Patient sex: M
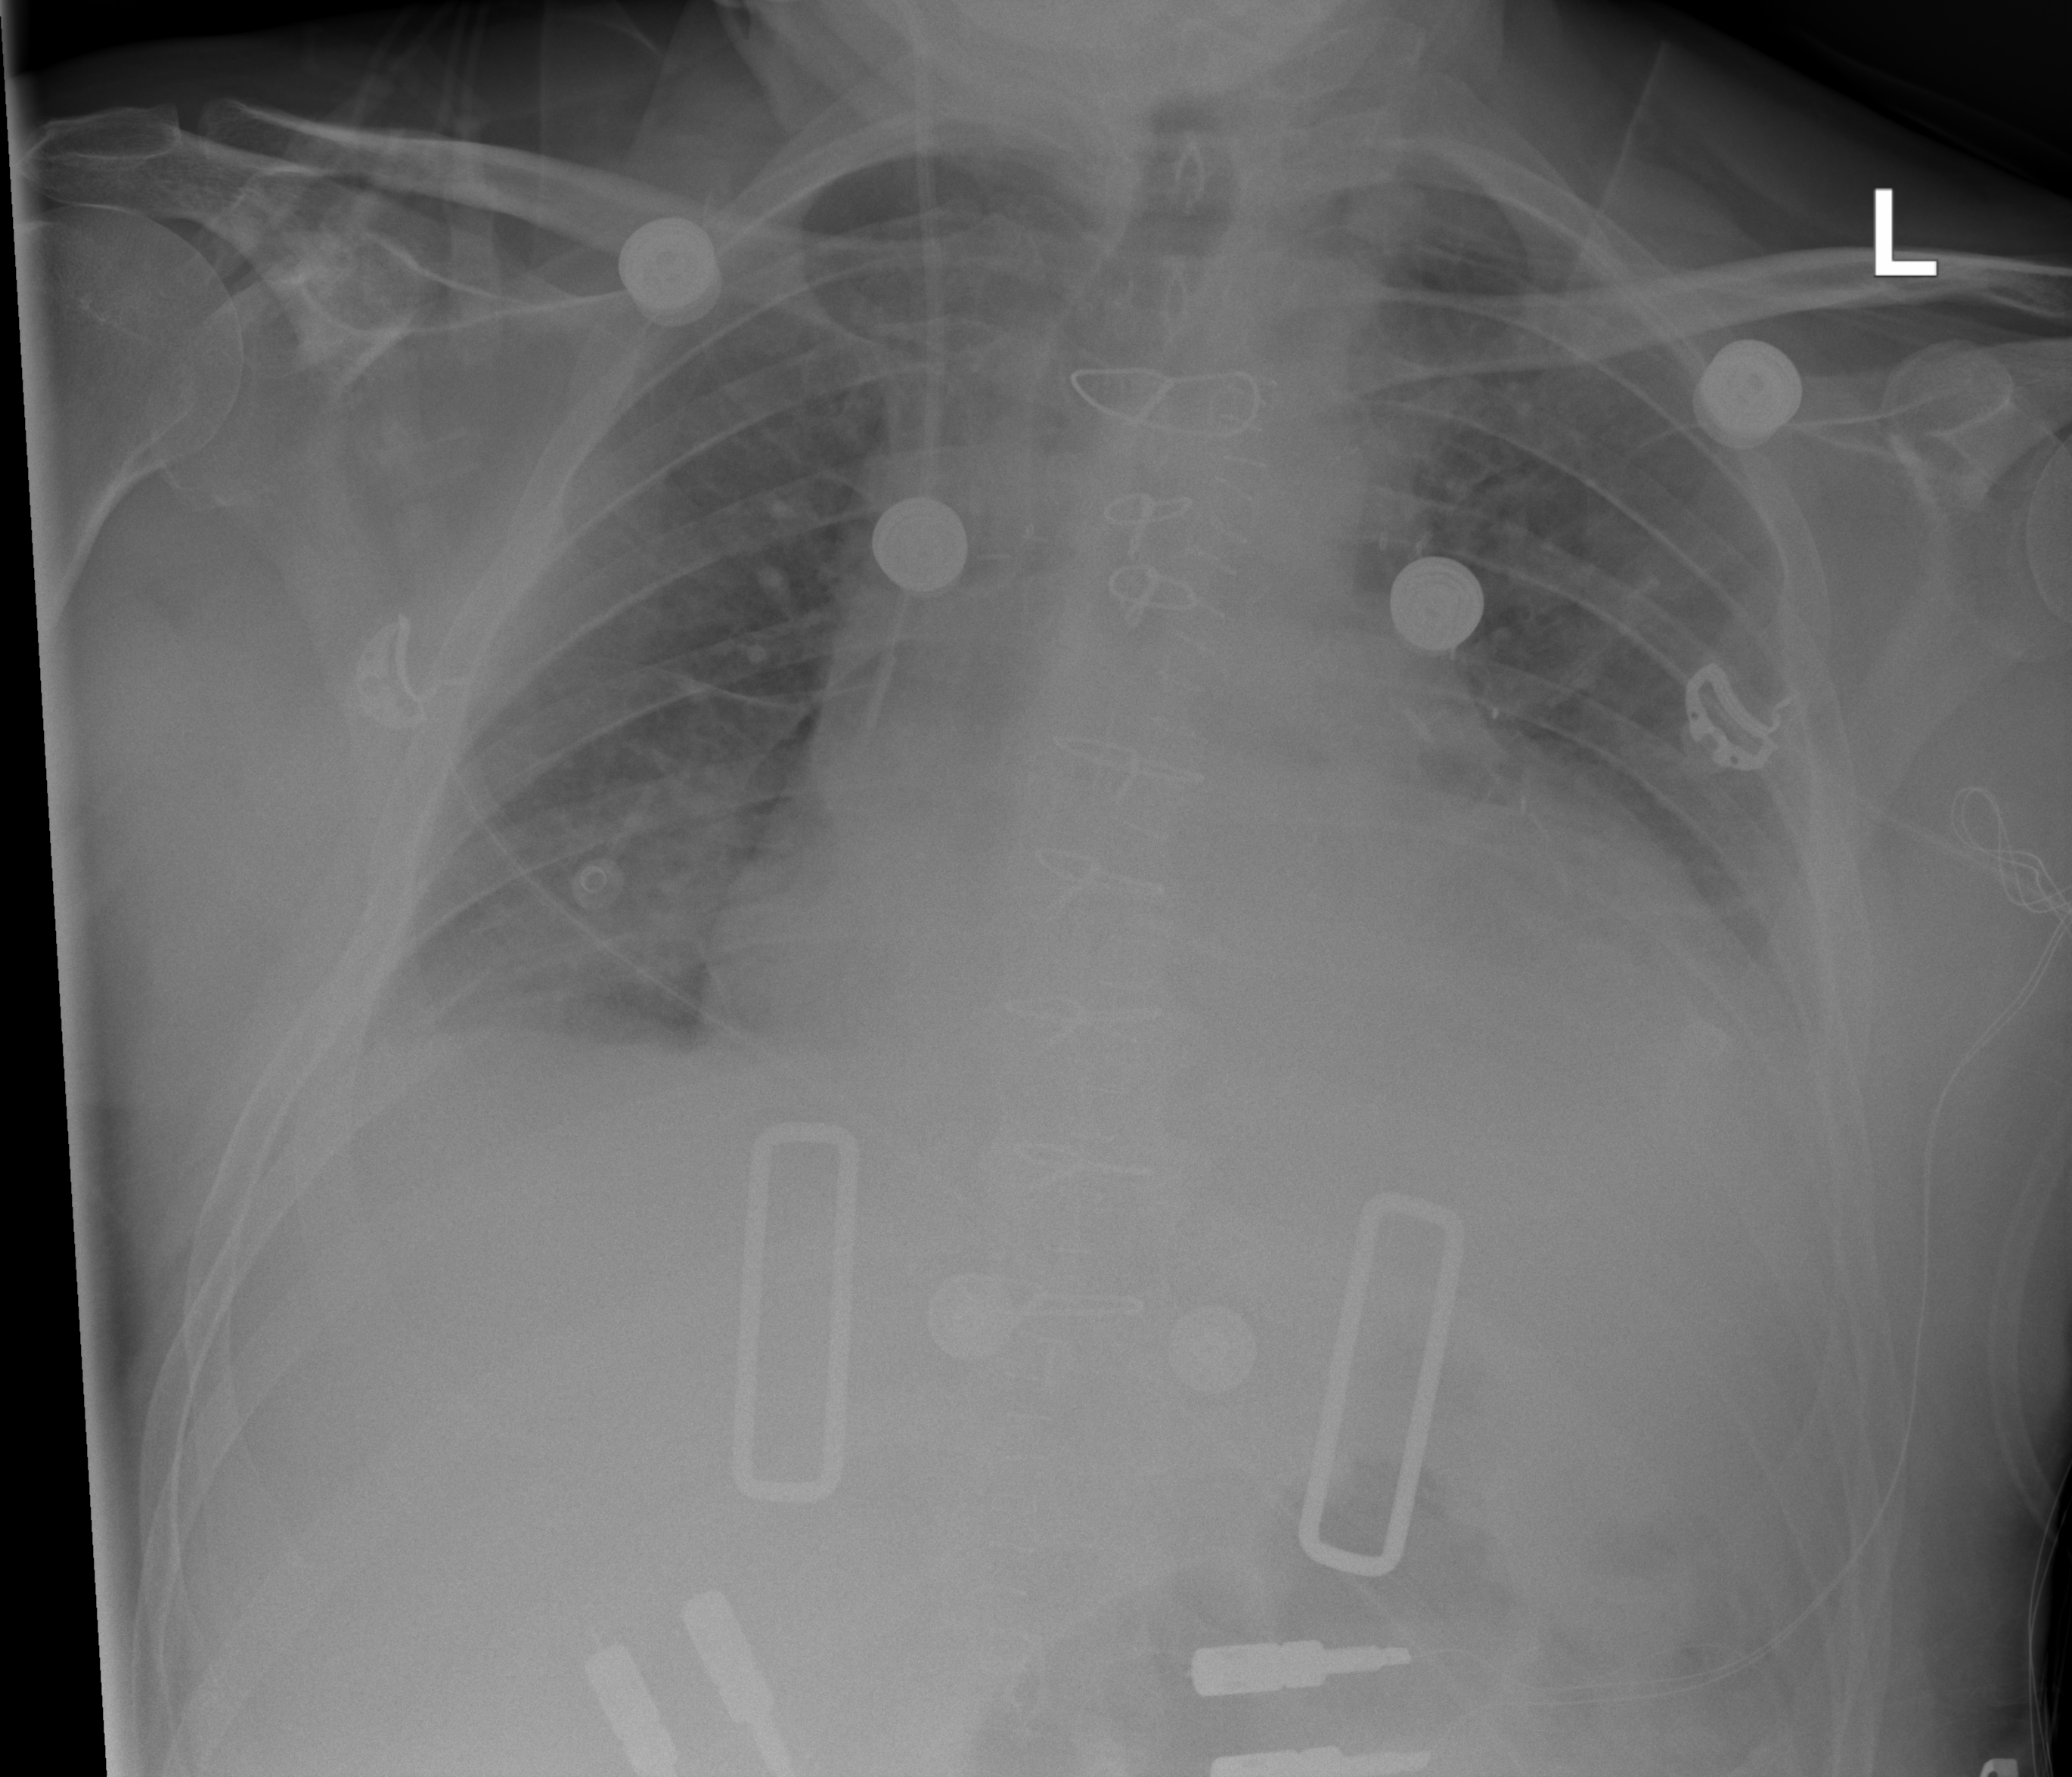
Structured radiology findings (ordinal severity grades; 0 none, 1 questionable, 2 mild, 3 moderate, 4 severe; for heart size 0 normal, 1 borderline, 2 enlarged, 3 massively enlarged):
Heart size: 3
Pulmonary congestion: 3
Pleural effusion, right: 2
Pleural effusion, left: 2
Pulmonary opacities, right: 0
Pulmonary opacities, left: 0
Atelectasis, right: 2
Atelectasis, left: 2